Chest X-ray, PA view. Patient: 43 years old, sex F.
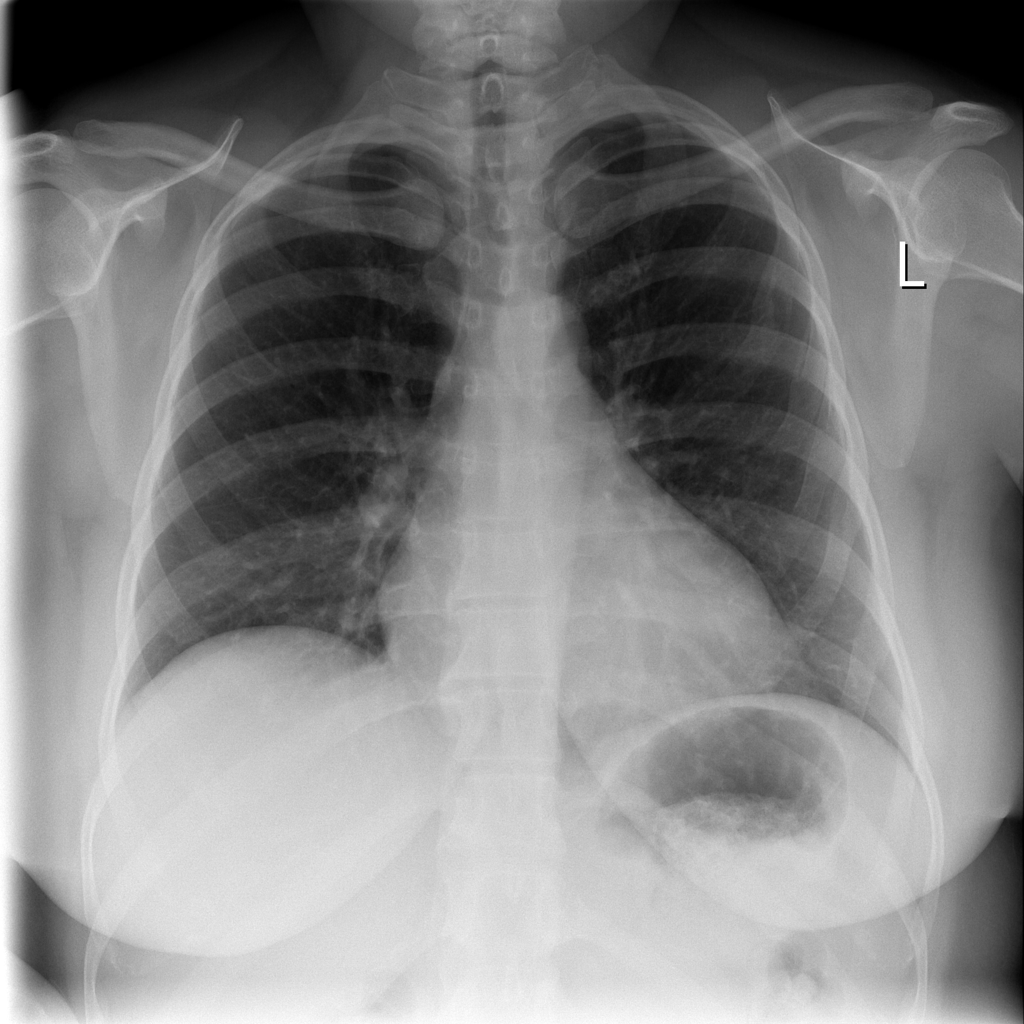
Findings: Cardiomegaly